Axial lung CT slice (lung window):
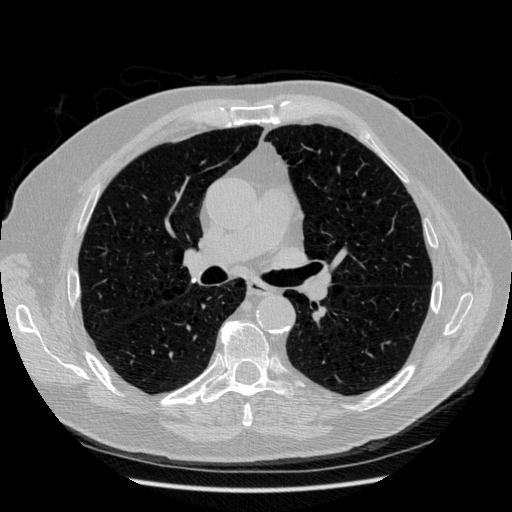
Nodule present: no